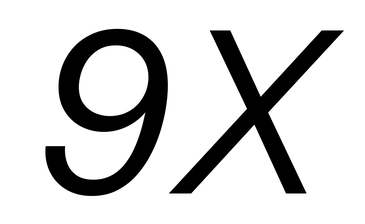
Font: InstrumentSans-Italic_Italic